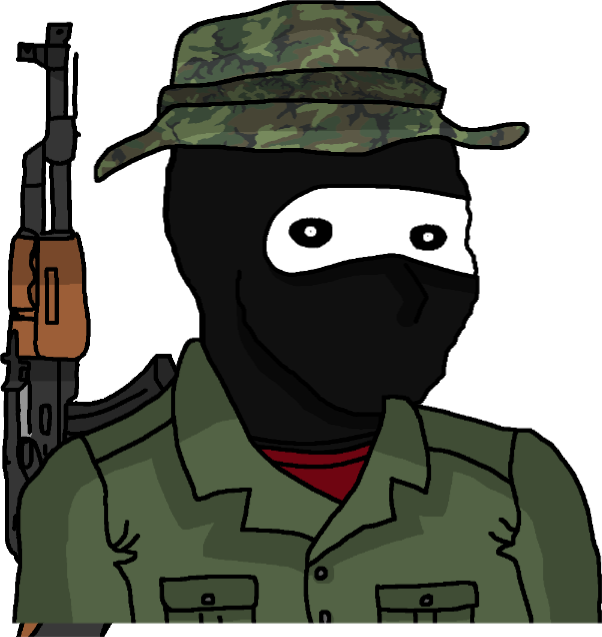
Label: 5_Oomer